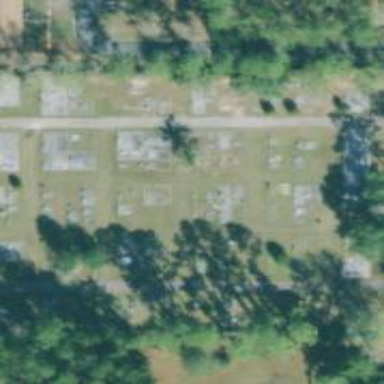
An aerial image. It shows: Cemetery.